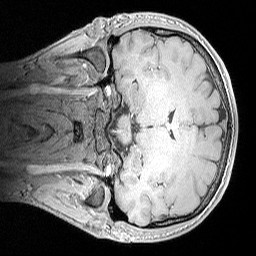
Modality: MP2RAGE
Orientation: coronal
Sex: male
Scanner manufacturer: siemens
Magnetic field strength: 3 T
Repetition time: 5 s
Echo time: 0.00292 s